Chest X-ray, AP view. Patient: 41 years old, sex F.
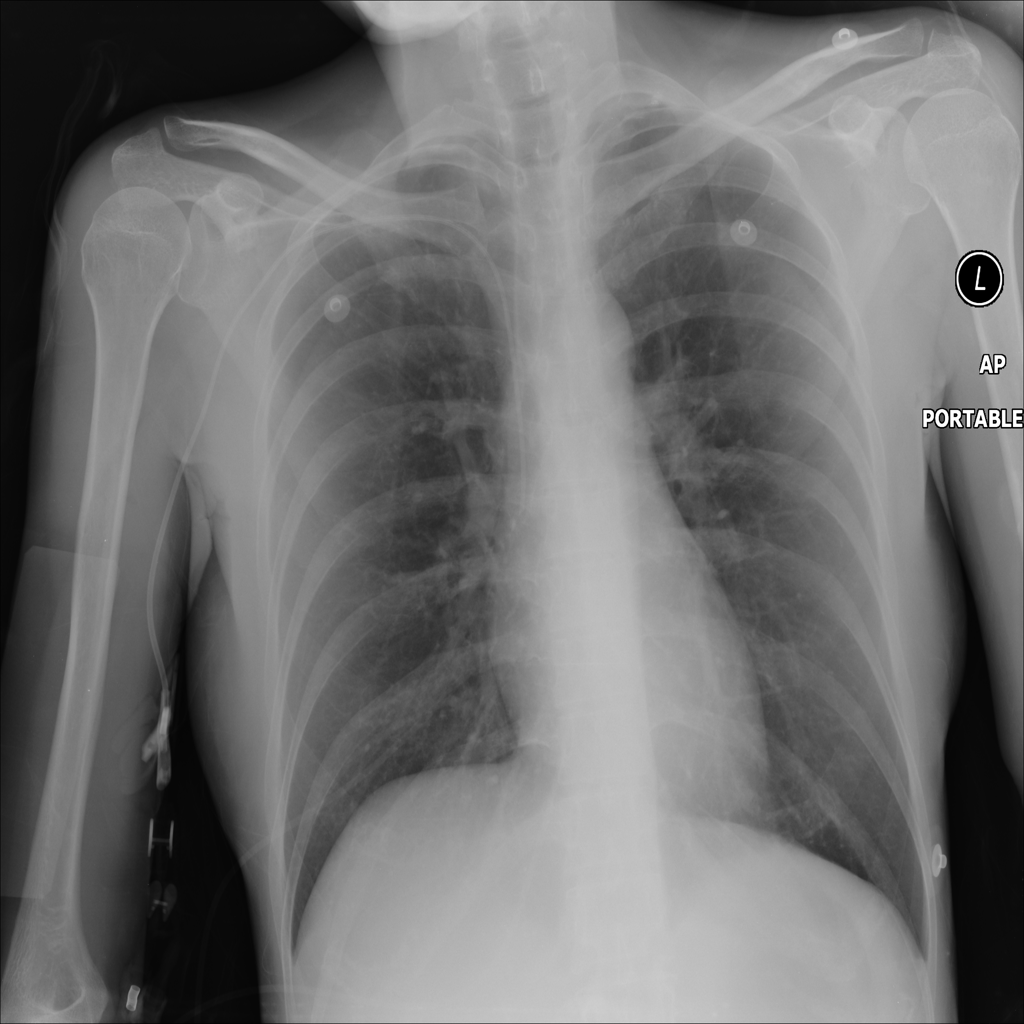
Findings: No Finding